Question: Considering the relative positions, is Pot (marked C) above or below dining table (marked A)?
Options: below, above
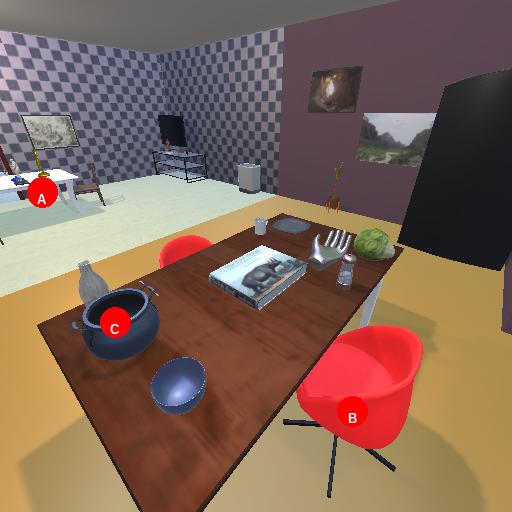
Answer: below